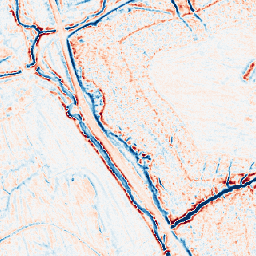
Category: edge_preserving
Decomposition family: bilateral
Decomposition parameters: d: 9
sigma_color: 100
sigma_space: 50
Upsampling method: nearest
Upsampling parameters: scale: 4
Upsampling scale: 4